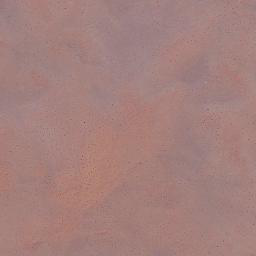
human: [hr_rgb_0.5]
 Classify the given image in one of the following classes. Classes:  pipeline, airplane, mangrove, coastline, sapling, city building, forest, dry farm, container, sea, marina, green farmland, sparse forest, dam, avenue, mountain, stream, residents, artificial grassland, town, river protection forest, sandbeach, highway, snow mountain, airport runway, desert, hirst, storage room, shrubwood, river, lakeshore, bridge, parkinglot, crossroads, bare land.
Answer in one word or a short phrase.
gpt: desert